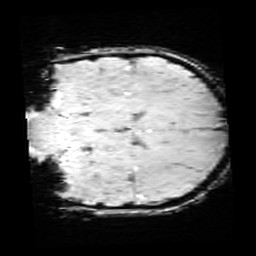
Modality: SWI
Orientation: coronal
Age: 11
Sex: male
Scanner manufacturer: siemens
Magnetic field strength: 3 T
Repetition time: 0.027 s
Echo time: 0.02 s